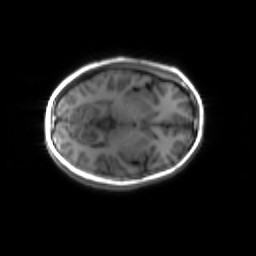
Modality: inplaneT1
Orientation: axial
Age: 20
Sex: female
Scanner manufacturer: siemens
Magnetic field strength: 3 T
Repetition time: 1.2 s
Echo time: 0.00251 s